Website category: sports
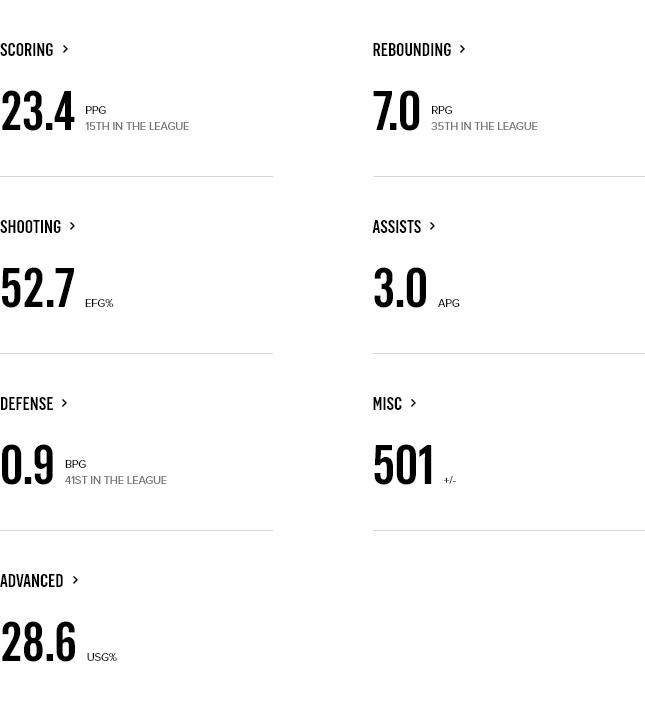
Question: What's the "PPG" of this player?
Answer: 23.4

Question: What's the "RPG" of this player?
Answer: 7.0

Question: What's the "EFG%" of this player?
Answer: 52.7

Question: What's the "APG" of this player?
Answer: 3.0

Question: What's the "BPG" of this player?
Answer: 0.9

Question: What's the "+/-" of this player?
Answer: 501

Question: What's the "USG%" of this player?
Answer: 28.6

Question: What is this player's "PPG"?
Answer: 23.4

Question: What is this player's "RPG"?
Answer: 7.0

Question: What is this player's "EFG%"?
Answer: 52.7

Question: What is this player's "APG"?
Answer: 3.0

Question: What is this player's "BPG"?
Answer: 0.9

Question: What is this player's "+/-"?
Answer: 501

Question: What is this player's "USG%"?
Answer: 28.6

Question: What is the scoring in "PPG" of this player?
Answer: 23.4

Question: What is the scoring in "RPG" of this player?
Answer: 7.0

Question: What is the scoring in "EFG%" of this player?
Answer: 52.7

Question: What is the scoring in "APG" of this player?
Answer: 3.0

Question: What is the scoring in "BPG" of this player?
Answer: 0.9

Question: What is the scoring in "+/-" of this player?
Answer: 501

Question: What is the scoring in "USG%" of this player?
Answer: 28.6

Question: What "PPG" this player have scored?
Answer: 23.4

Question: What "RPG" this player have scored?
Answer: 7.0

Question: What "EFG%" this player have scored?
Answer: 52.7

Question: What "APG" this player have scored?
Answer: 3.0

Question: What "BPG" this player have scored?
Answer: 0.9

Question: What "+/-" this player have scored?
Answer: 501

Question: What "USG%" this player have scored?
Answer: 28.6

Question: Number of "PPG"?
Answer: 23.4

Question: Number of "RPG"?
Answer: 7.0

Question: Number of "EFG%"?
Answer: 52.7

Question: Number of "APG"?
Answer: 3.0

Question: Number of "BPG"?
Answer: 0.9

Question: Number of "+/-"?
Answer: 501

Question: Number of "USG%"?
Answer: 28.6

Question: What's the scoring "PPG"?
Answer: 23.4

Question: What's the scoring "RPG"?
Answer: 7.0

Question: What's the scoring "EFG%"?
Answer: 52.7

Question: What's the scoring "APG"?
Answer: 3.0

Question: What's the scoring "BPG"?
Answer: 0.9

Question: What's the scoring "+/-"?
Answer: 501

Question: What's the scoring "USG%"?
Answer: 28.6